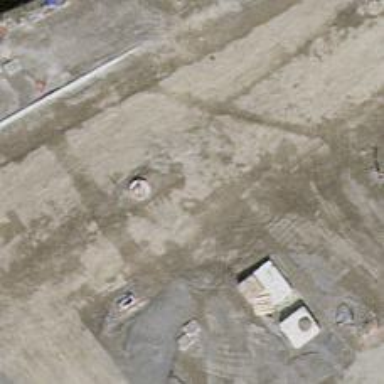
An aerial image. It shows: Bollard barrier.